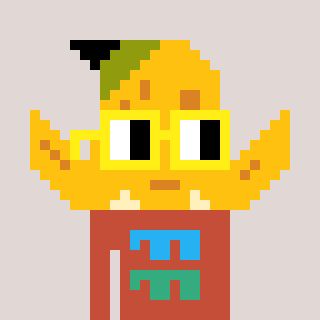
a pixel art character with square yellow glasses, a banana-shaped head and a rust-colored body on a warm background